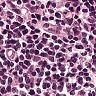
Metastatic tissue present: no